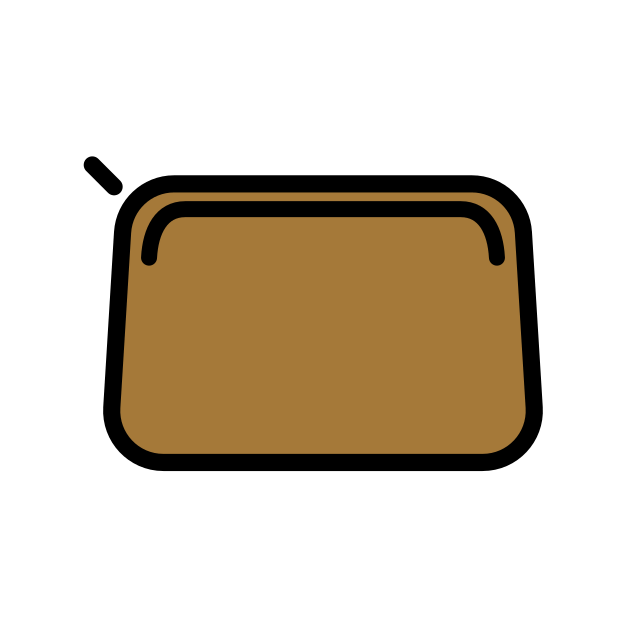
Emoji: 👝
Name: pouch
Unicode: 0x1f45d